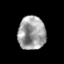
Tissue: prostate
Cell type: Myeloid cells
Senescence score: 0.2683
Nuclear area (px): 897
Mean DAPI intensity: 159.154